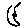
Label: moon